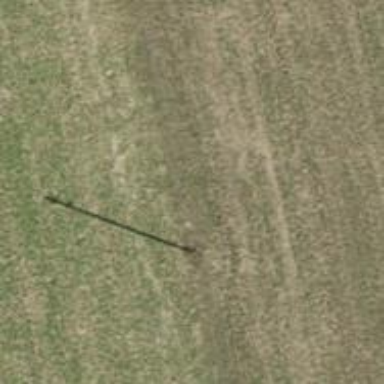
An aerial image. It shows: Power pole.